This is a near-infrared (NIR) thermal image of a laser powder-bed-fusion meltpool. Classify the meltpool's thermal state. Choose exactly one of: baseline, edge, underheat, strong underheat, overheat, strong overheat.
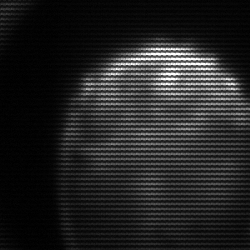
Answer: edge